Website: bh-photo
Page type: customer-info-address
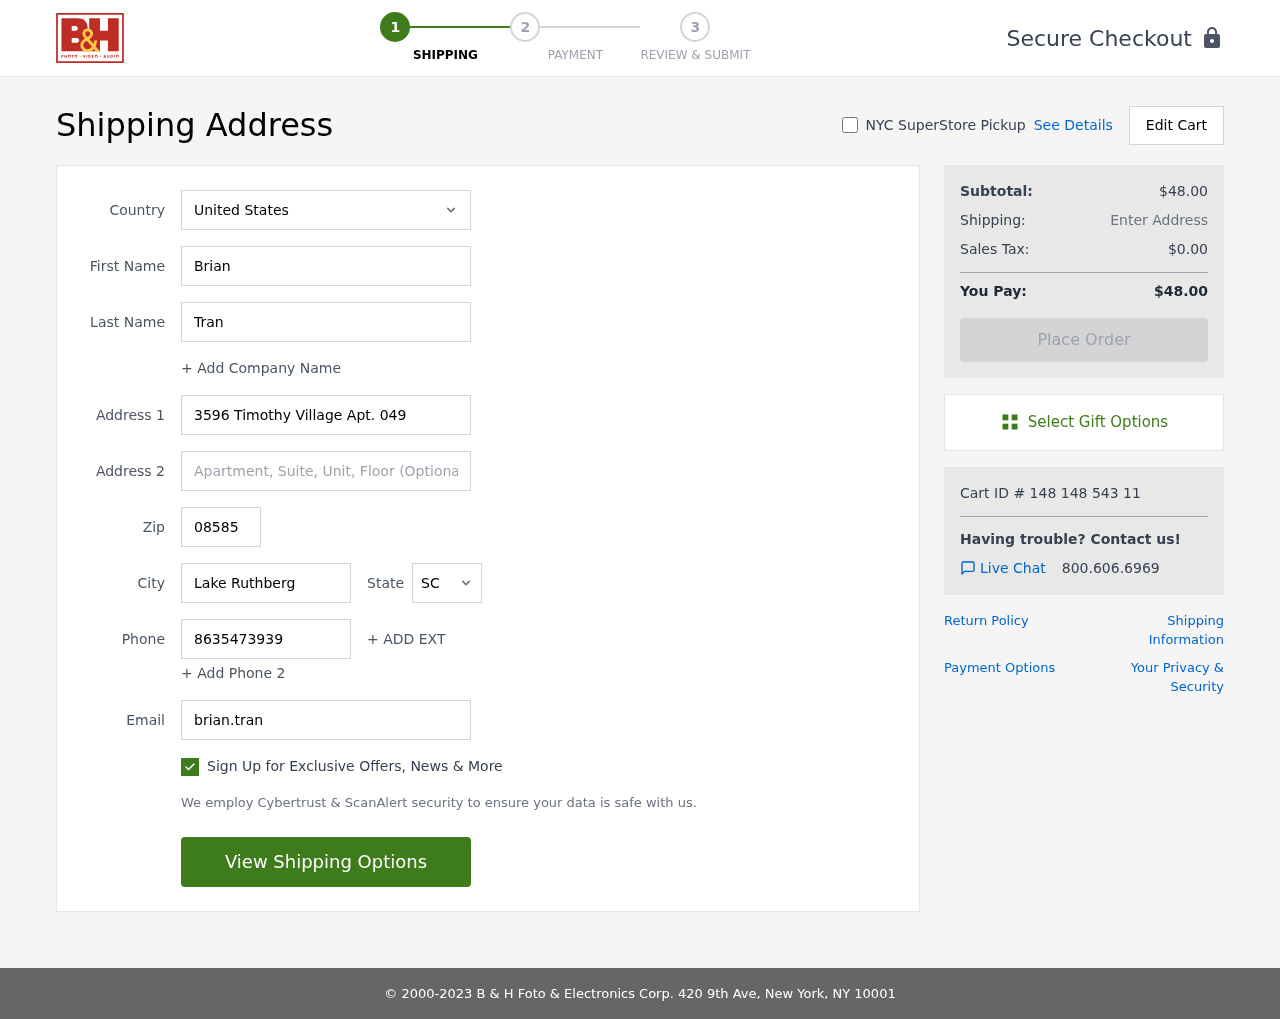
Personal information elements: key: PII_CITY
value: Lake Ruthberg
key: PII_COUNTRY
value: United States
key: PII_EMAIL
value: brian.tran@gmail.com
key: PII_FIRSTNAME
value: Brian
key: PII_LASTNAME
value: Tran
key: PII_PHONE
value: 8635473939
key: PII_POSTCODE
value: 08585
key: PII_STATE_ABBR
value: SC
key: PII_STREET
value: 3596 Timothy Village Apt. 049
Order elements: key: ORDER_SUBTOTAL
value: $48.00
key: ORDER_TAX
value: $0.00
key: ORDER_TOTAL
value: $48.00
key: ORDER_ID
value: Cart ID # 148 148 543 11